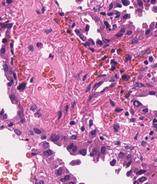
Tumor epithelial tissue: yes
Tumor-associated stroma tissue: yes
Normal tissue: no